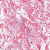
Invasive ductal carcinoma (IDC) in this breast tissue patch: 0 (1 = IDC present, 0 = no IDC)